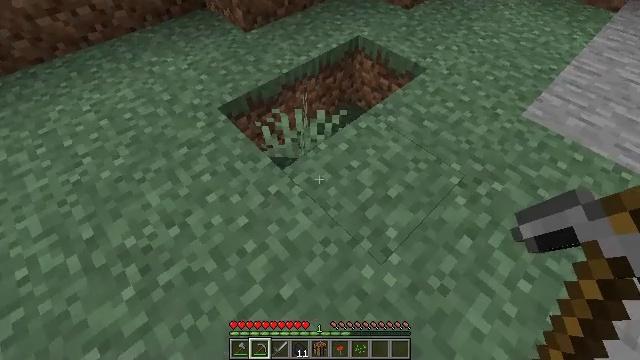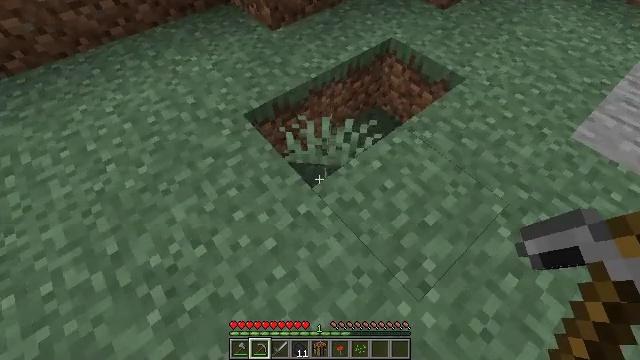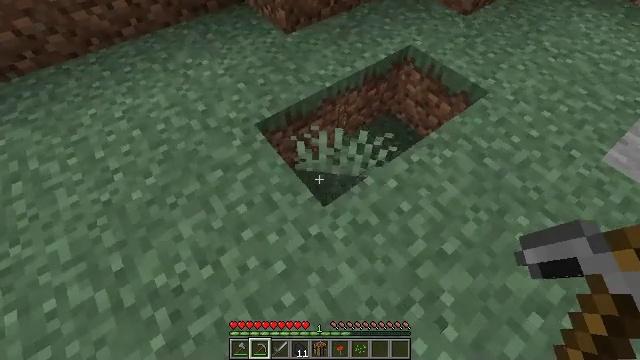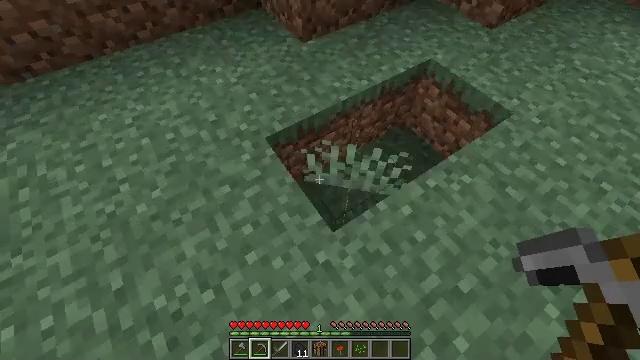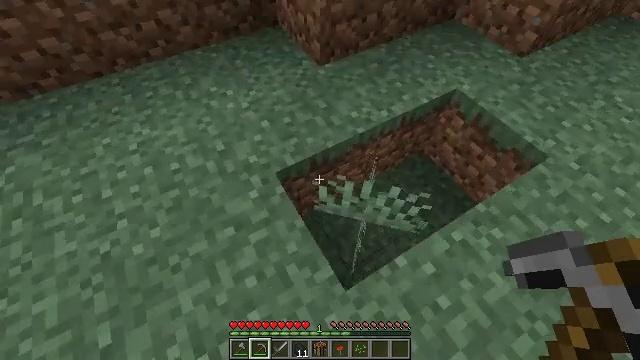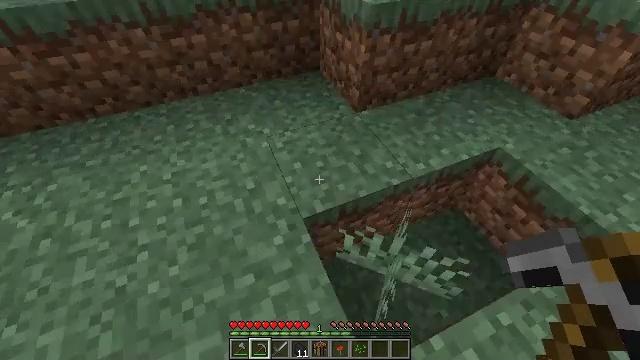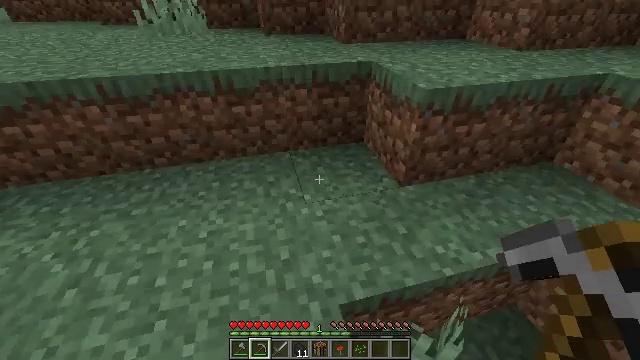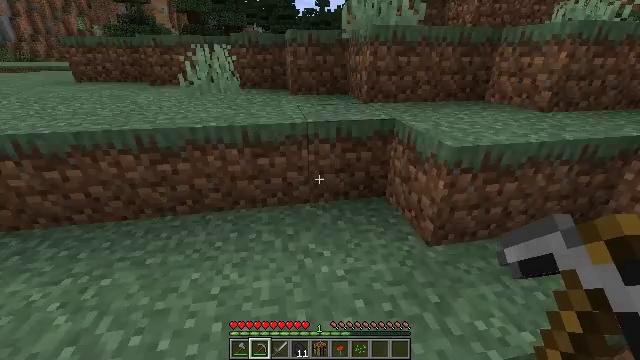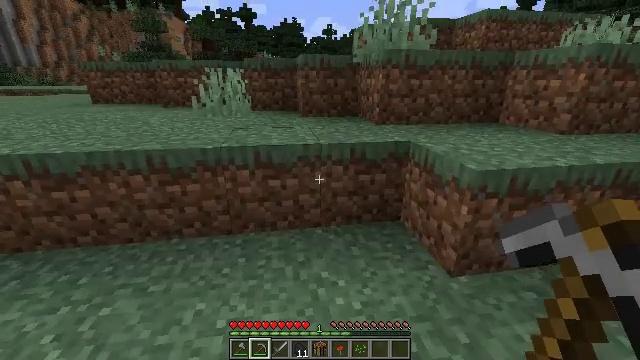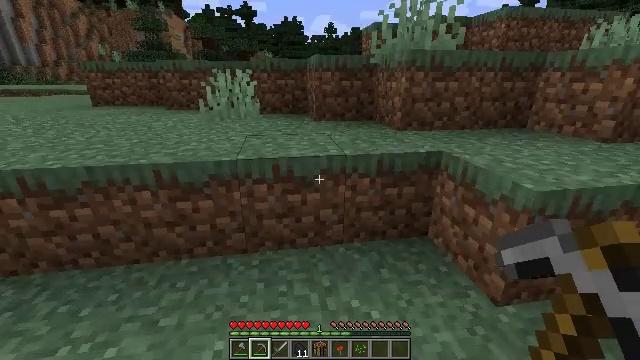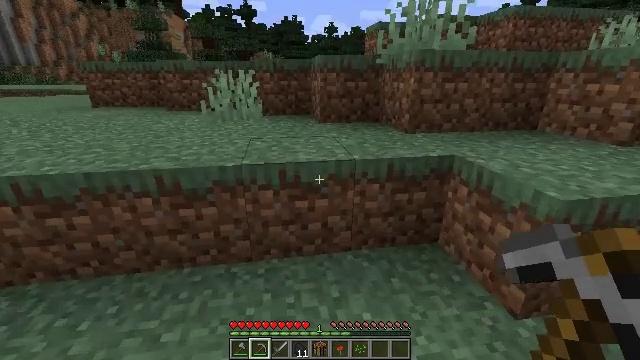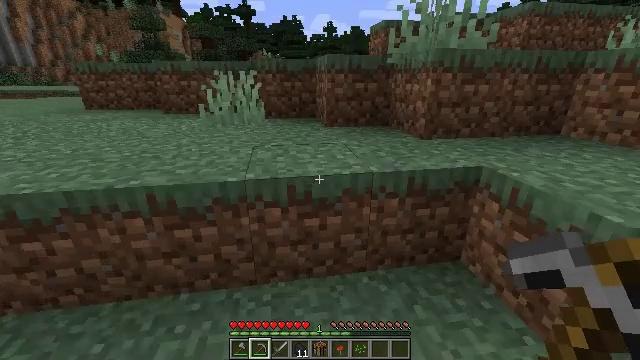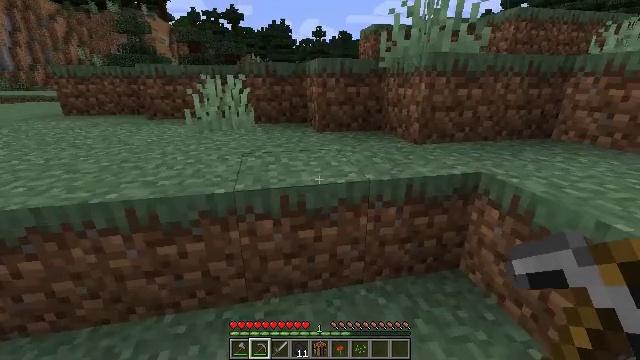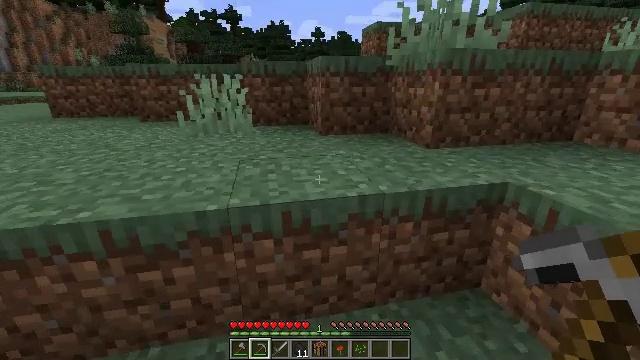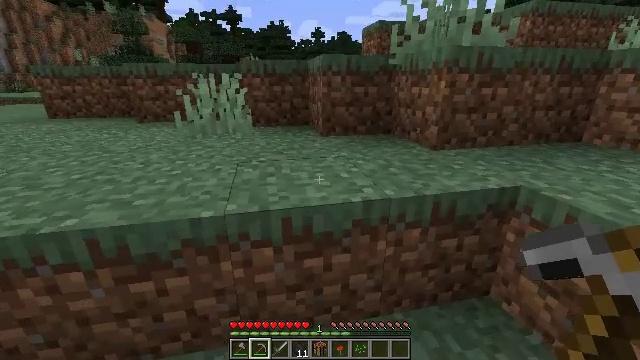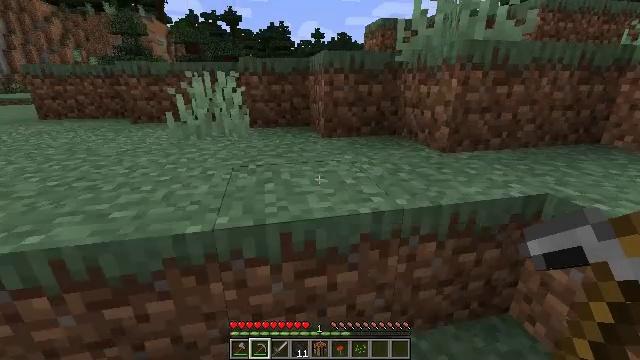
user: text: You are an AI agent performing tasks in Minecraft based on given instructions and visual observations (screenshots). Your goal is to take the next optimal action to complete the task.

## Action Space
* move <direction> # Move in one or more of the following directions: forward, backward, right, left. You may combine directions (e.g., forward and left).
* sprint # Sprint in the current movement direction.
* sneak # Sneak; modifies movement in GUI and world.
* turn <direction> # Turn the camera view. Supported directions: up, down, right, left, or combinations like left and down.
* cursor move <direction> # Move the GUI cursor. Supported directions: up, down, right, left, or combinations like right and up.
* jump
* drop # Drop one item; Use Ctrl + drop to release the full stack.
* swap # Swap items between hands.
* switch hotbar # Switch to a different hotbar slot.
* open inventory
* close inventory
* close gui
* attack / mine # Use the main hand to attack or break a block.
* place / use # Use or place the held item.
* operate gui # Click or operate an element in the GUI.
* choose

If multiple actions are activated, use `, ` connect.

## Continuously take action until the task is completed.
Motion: motion action
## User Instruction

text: Attack the large fern to gather it.
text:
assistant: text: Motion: move forward, turn left and down
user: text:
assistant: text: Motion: move forward, turn left
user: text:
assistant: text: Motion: move forward, turn left
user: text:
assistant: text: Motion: move forward and move left, turn left
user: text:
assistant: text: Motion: move forward and move left, turn left and up
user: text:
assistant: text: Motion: move forward and move left, turn left and up
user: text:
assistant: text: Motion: move forward and move left, turn left and up
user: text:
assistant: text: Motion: move forward and move left, turn left and up
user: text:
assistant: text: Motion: move forward and move left
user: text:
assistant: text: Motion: move forward
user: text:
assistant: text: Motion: move forward
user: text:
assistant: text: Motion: move forward, turn right
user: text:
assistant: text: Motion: move forward
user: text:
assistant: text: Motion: move forward
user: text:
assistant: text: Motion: move forward
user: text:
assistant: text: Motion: move forward, jump
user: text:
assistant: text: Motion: move forward, jump
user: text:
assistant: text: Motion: move forward, jump
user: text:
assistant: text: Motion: move forward, jump
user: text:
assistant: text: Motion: move forward, jump
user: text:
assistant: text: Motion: move forward
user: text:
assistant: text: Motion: move forward
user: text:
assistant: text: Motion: move forward
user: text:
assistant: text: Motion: move forward
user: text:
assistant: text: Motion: move forward
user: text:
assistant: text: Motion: move forward
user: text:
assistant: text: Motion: move forward
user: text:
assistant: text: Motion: move forward, turn right
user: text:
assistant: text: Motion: move forward, turn right and up, jump
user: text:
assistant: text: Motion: move forward, turn right, jump